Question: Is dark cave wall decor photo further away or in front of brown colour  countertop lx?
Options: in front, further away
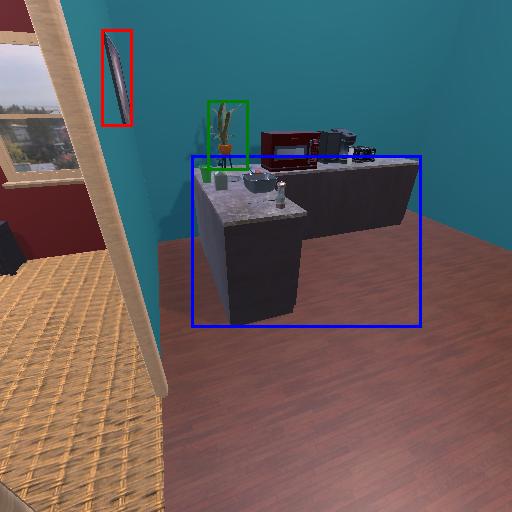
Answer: in front